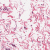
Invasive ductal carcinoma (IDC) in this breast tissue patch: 0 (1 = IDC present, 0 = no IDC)